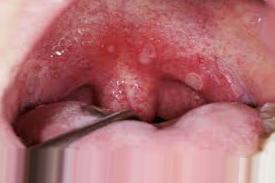
Condition: Mouth Ulcer